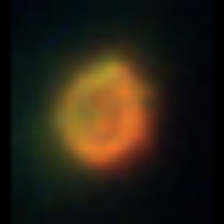
Taxon: NanoPlankton
Group: Other